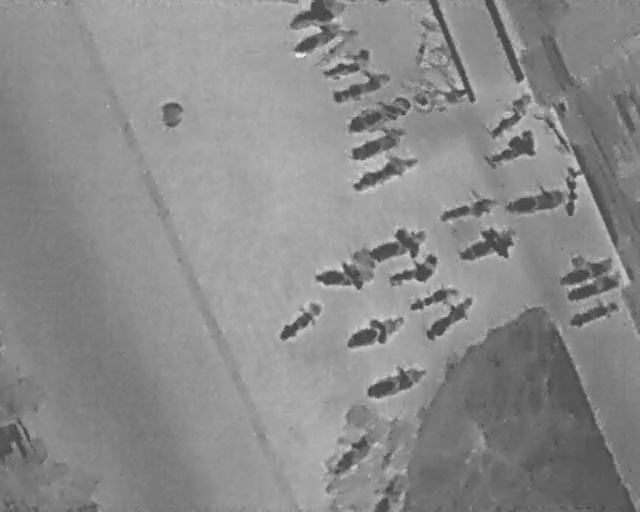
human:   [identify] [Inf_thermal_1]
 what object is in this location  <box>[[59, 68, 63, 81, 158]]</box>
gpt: <ref>1 large bicycle at the bottom</ref>